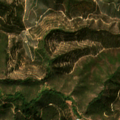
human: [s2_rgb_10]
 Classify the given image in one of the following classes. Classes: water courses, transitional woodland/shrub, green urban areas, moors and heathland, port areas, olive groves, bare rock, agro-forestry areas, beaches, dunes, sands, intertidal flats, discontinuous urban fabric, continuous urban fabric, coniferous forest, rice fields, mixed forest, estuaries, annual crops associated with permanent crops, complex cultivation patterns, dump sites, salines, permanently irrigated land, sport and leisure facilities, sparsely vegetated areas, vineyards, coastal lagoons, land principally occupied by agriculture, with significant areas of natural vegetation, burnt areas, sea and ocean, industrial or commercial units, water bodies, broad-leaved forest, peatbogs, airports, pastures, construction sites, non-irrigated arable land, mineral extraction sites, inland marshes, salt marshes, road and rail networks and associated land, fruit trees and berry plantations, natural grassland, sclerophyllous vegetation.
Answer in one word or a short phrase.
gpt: broad-leaved forest, sclerophyllous vegetation, transitional woodland/shrub